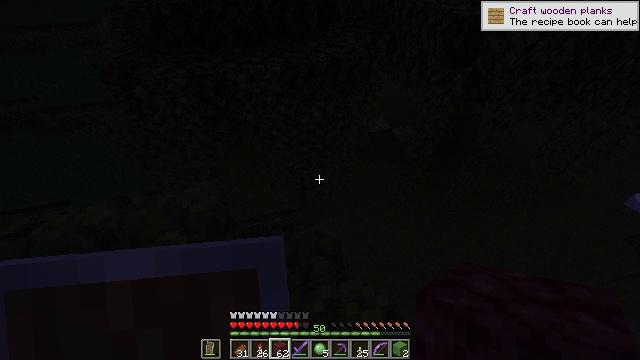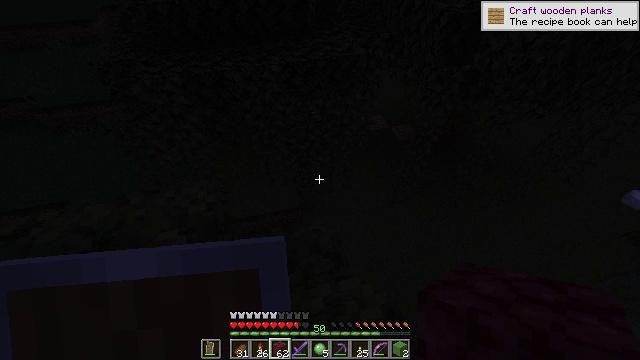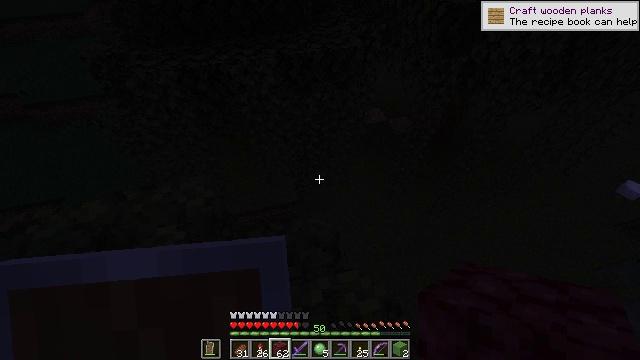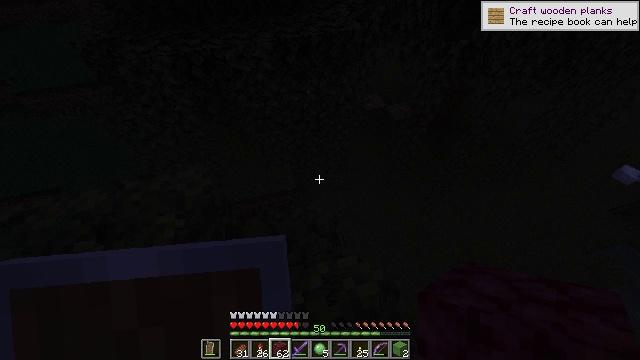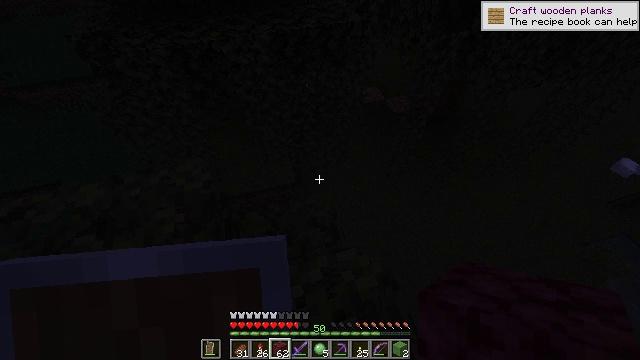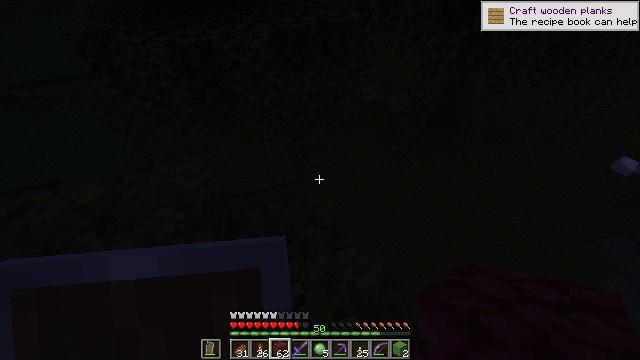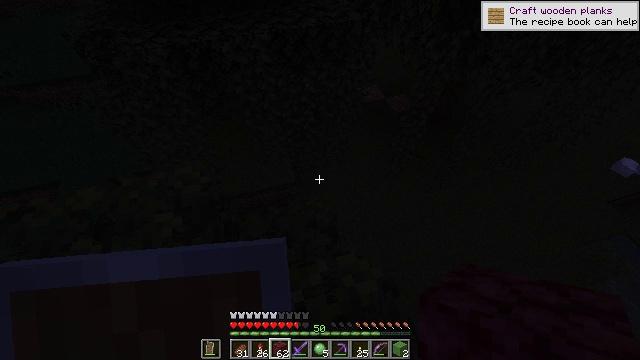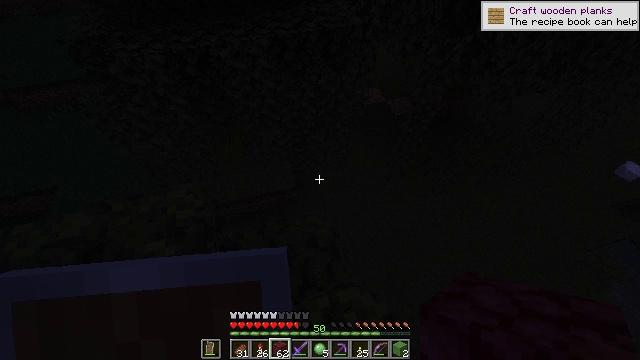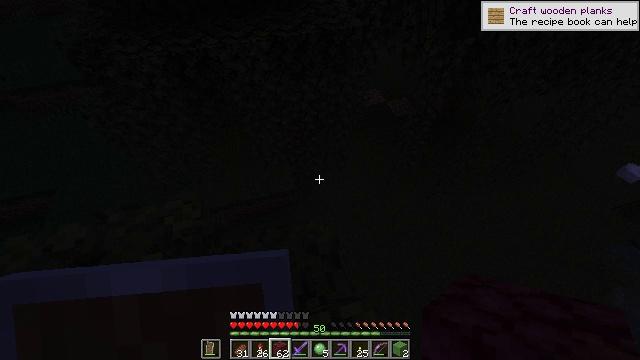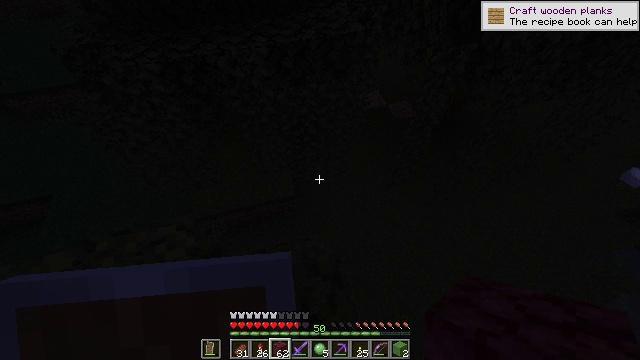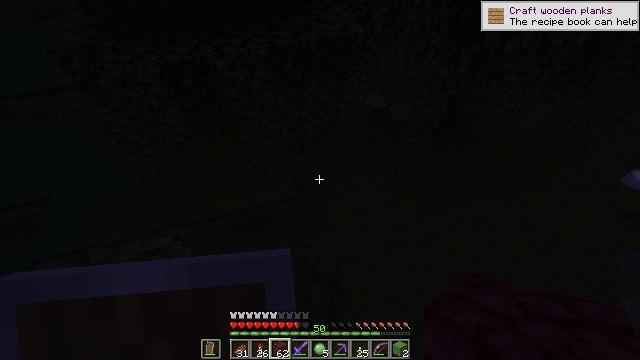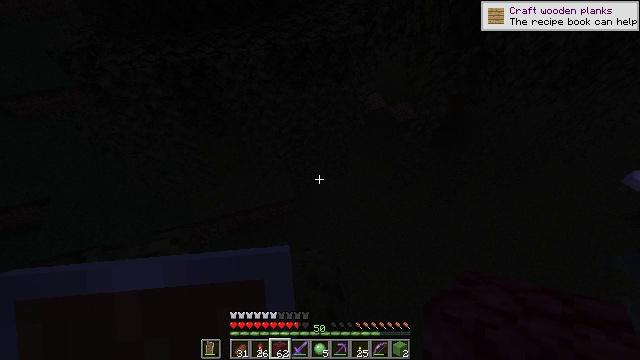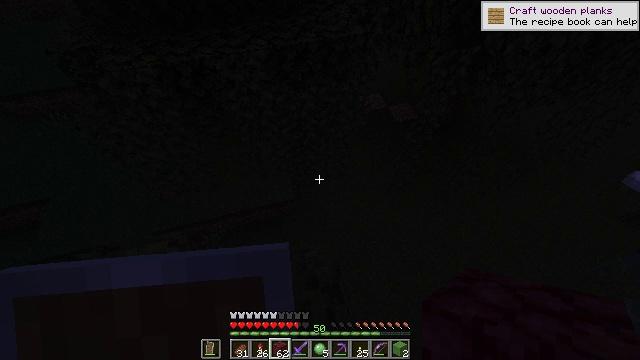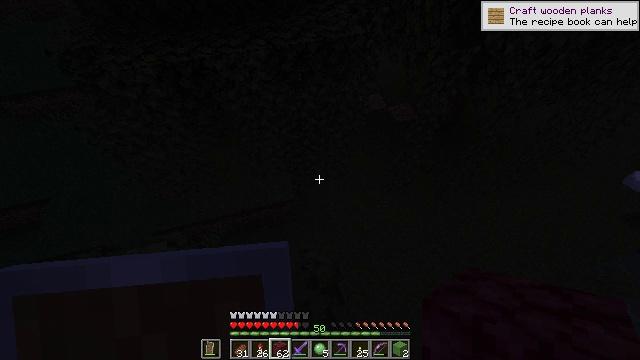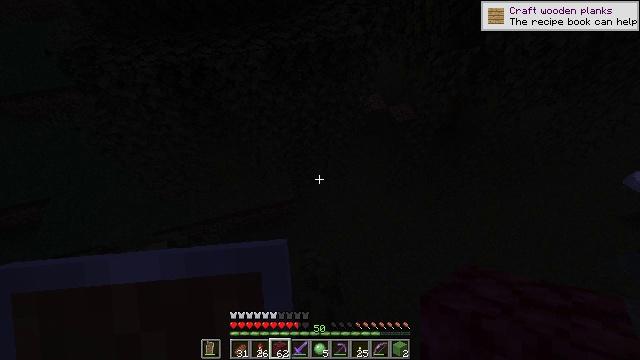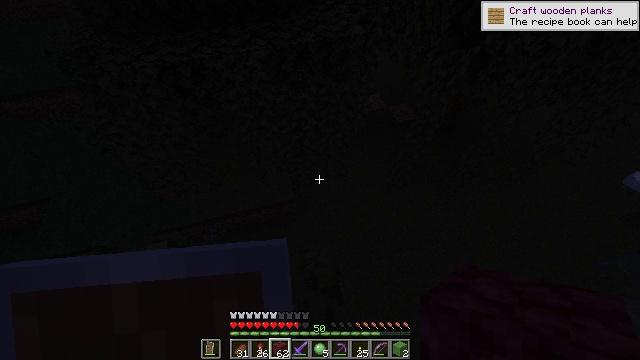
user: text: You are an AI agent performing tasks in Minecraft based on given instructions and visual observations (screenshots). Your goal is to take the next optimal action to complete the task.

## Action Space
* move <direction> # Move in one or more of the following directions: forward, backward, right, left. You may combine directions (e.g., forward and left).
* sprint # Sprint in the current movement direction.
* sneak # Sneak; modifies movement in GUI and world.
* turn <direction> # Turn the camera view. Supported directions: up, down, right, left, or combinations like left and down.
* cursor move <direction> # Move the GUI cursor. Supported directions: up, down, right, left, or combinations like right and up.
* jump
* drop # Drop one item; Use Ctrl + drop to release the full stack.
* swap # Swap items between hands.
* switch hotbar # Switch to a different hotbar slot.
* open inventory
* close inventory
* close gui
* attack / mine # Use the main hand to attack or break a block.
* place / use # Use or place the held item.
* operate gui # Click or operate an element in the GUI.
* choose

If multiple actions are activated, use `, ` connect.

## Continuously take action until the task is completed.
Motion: motion action
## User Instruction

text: Hunt mobs.
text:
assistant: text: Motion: no_op
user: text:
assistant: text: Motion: turn down
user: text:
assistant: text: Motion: turn down
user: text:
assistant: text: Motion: turn down
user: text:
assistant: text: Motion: no_op
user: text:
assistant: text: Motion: move forward
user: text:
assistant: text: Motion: move forward
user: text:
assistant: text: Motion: move forward
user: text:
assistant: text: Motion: no_op
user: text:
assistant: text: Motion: no_op
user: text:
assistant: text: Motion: no_op
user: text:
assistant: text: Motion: no_op
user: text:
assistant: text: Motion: no_op
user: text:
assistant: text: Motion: no_op
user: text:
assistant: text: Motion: no_op
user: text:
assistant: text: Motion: no_op
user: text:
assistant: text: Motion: turn right and up
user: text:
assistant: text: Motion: turn right and up
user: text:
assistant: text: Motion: turn right and up
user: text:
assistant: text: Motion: turn right and up
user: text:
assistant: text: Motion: turn right and up
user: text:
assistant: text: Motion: turn up
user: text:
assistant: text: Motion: no_op
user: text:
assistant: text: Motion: no_op
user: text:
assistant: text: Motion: turn right
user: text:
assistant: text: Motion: turn right
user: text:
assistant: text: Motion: turn down
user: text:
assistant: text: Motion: turn right
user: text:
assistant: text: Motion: turn right and up
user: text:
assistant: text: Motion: turn right and up